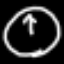
Label: clock